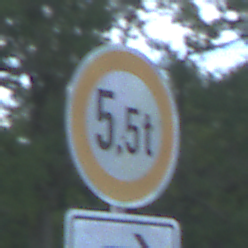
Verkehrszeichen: TatsaechlicheMasse
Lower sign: RichtungsangabeDurchPfeile5
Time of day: MorningAfternoon
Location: Outdoor (Nature)
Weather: PartlyCloudy
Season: NotSpecified
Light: Natural